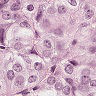
Metastatic tissue present: yes